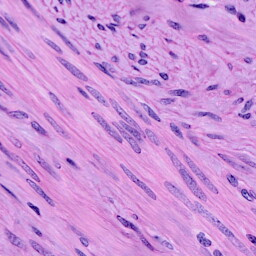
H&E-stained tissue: Cervix